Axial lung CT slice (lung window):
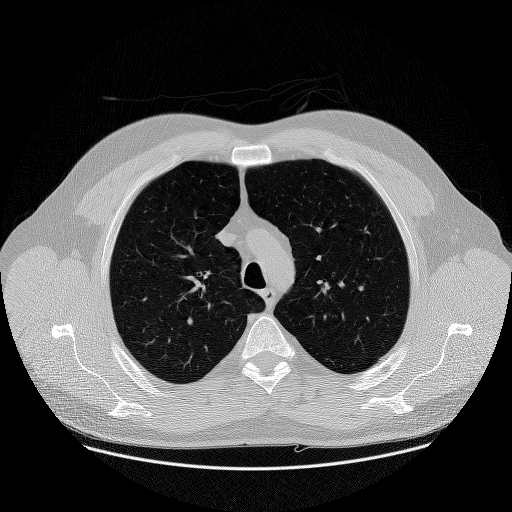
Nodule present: no